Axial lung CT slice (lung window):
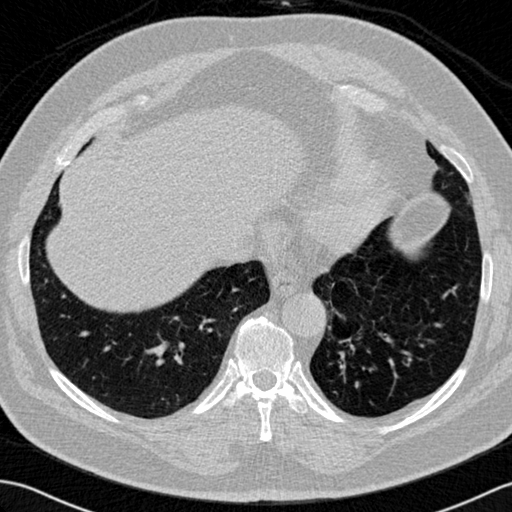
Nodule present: no